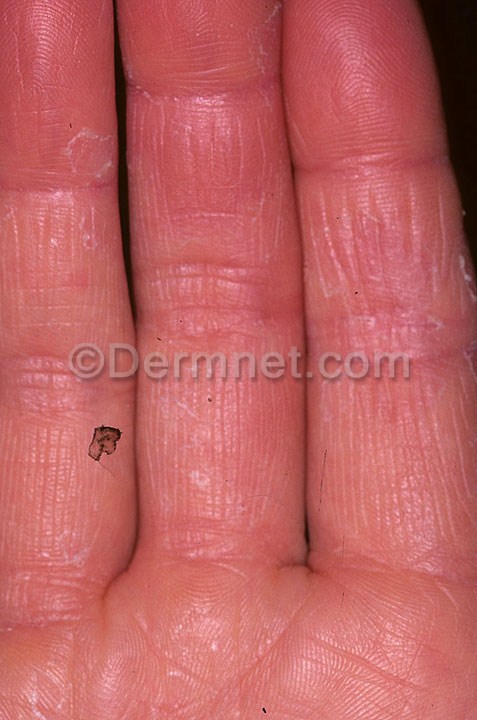
Disease: Eczema Photos